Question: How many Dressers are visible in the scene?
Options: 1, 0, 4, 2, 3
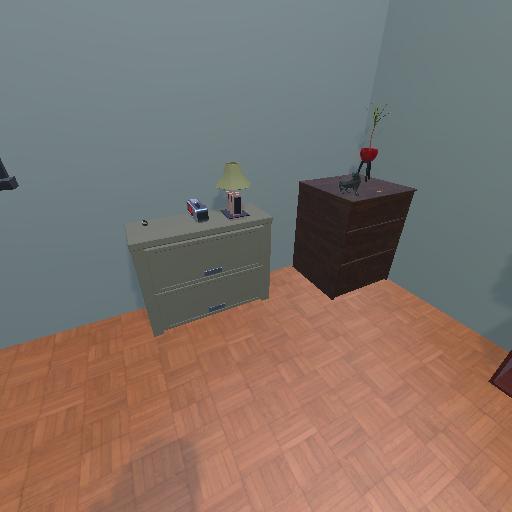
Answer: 1